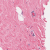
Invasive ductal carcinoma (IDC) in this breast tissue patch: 0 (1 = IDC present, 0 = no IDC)